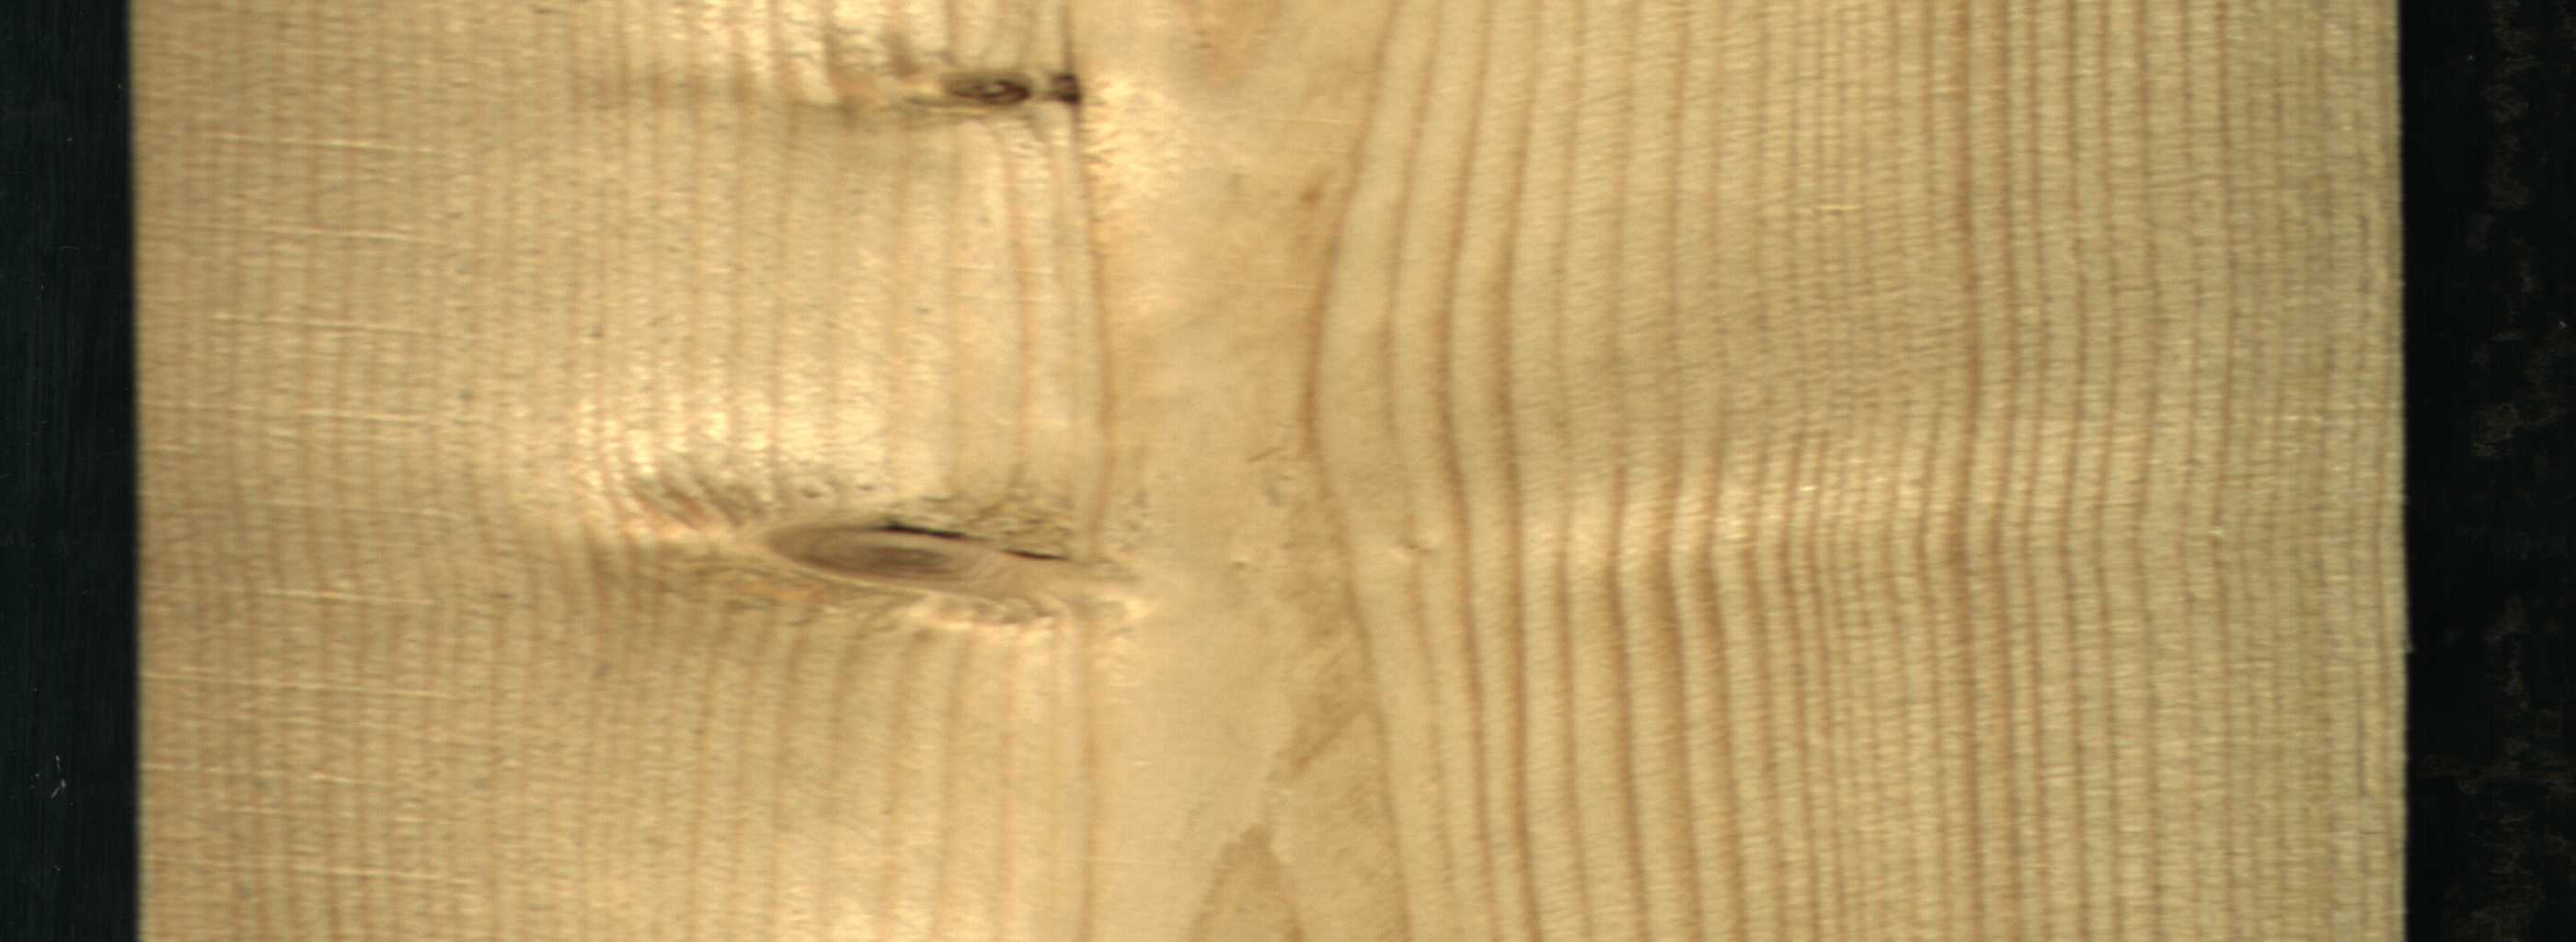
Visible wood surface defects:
Live_Knot
Live_Knot